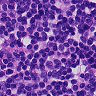
Metastatic tissue present: no